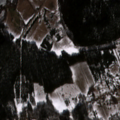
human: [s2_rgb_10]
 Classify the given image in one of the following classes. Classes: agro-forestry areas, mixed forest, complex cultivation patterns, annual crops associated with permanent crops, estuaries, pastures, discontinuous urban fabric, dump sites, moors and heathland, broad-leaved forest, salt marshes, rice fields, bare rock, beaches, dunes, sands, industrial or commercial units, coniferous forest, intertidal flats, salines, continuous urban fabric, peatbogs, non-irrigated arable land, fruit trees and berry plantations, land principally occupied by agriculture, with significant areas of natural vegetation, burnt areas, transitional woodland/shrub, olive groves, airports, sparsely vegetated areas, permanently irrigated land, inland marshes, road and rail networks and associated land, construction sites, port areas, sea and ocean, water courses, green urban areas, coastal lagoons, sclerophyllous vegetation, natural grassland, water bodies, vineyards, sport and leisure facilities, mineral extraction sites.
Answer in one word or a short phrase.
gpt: complex cultivation patterns, broad-leaved forest, coniferous forest, mixed forest, water bodies